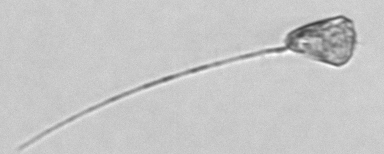
Label: Tontonia_appendiculariformis